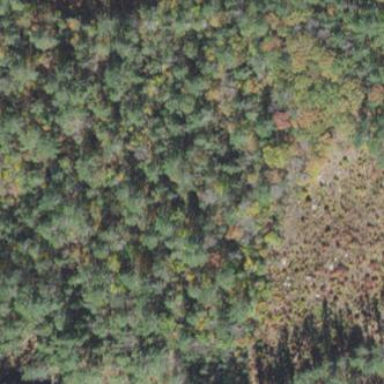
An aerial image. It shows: Clearcut area created by human activity.